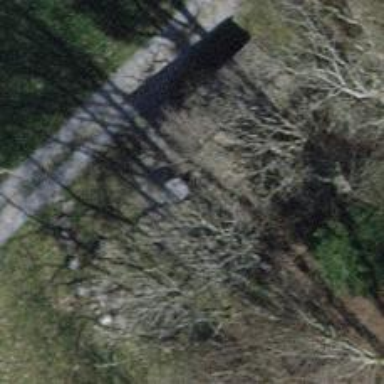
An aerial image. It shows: Shelter.